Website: apple
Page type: billing-address
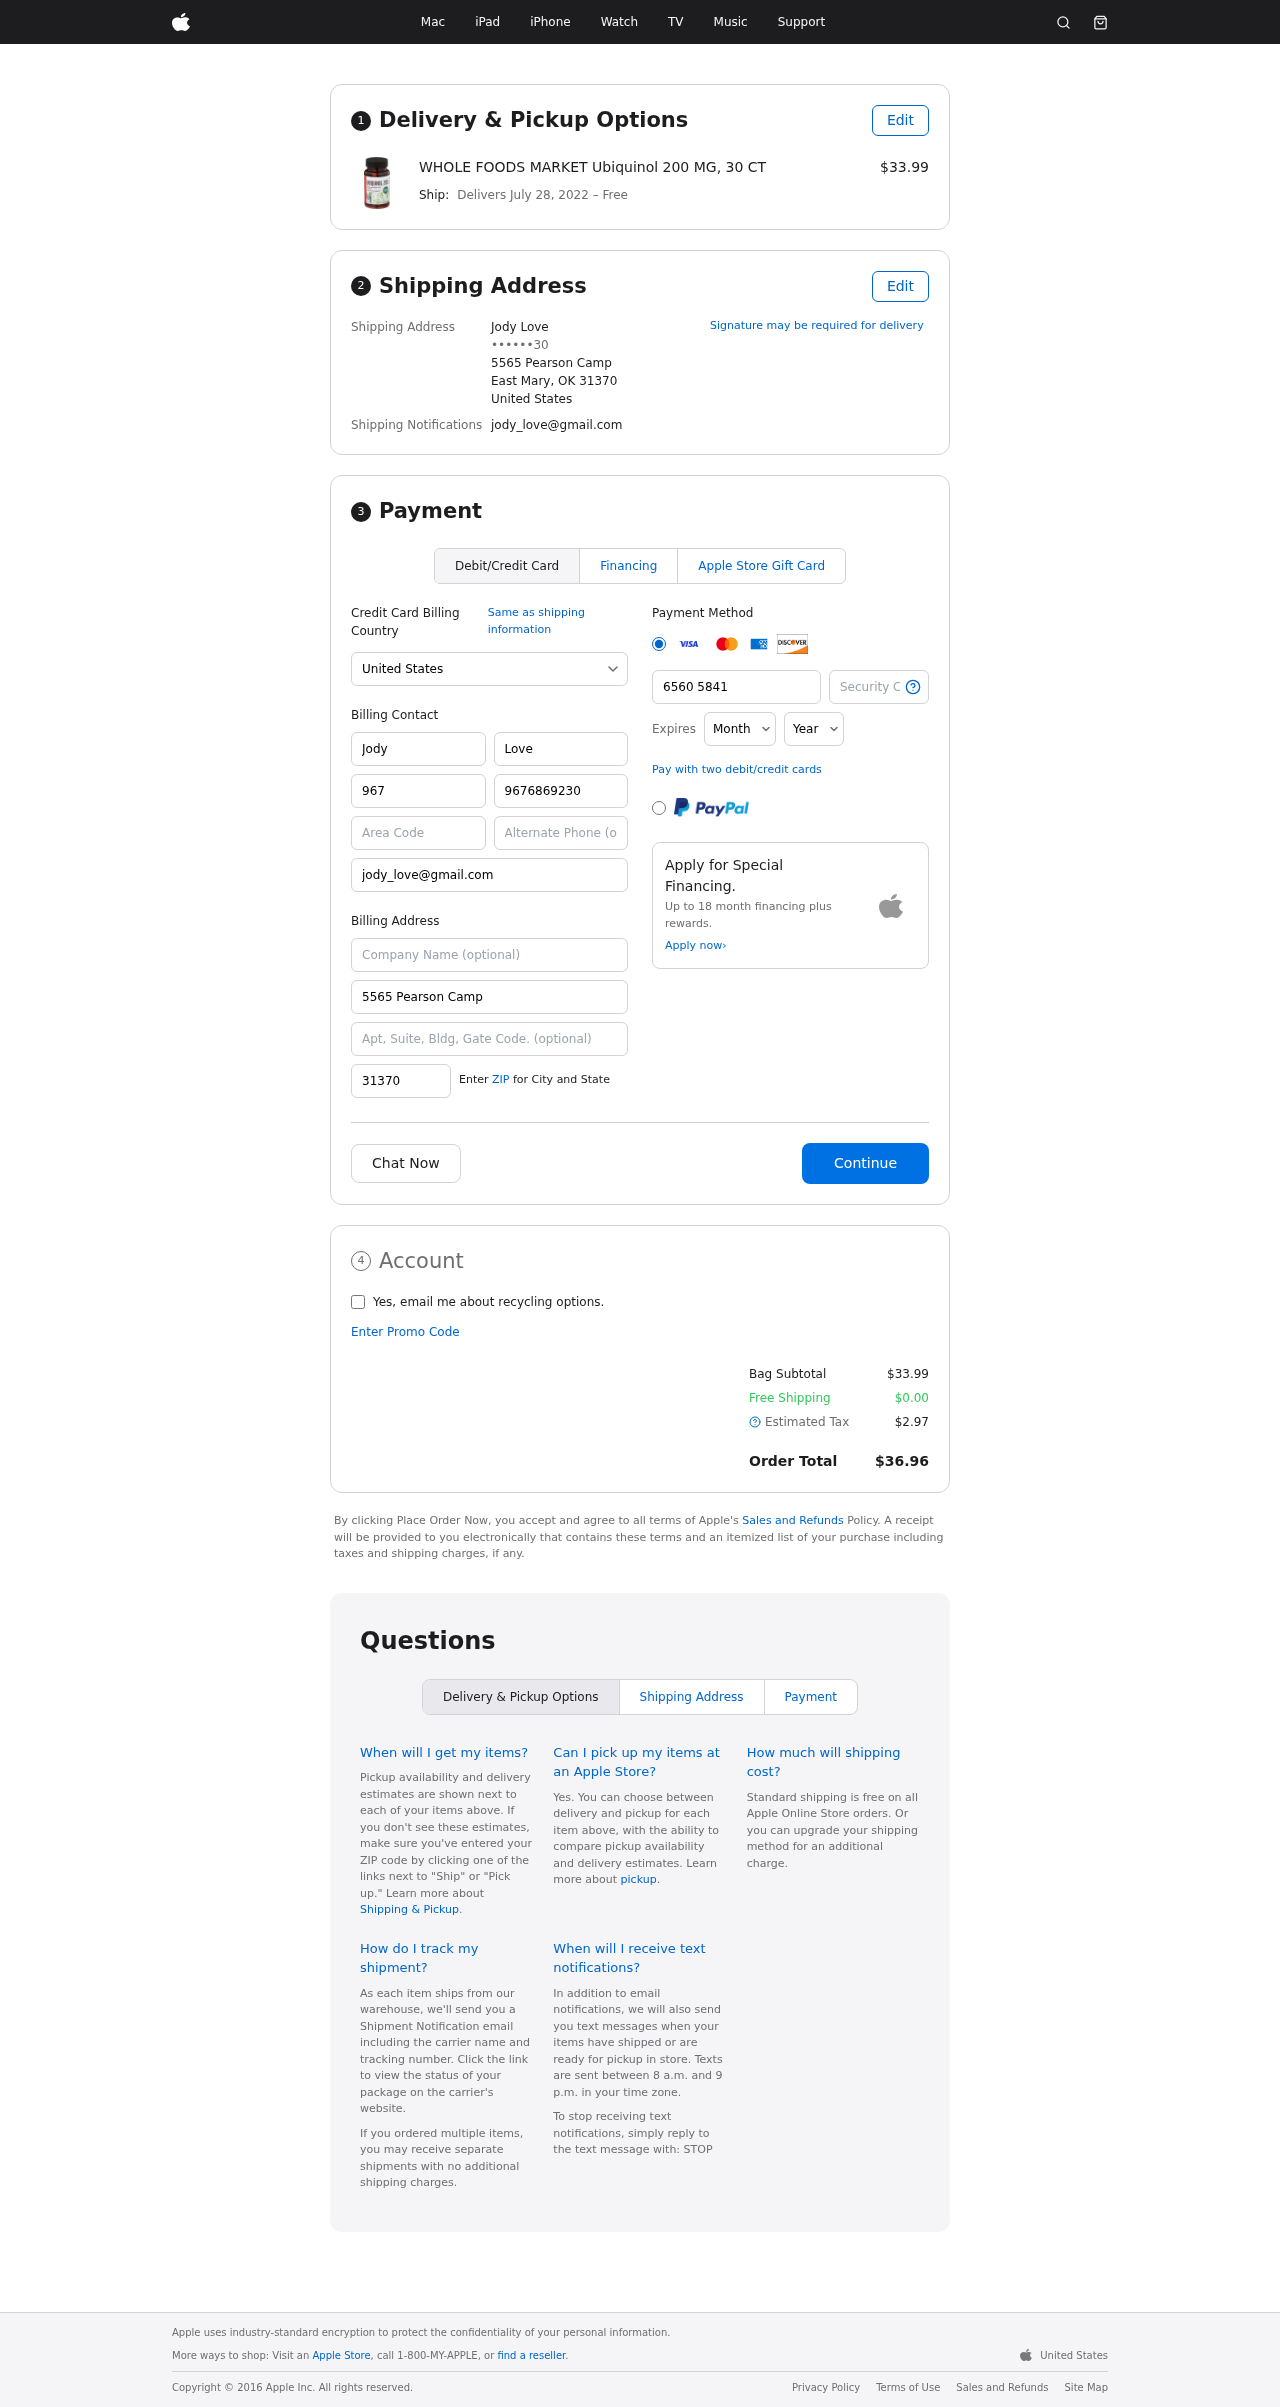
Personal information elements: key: PII_CARD_CVV
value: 782
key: PII_CARD_EXPIRY_MONTH
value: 09
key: PII_CARD_EXPIRY_YEAR
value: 28
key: PII_CARD_NUMBER
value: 6560 5841 9703 1141
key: PII_CITY_STATE_ZIP
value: East Mary, OK 31370
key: PII_COUNTRY
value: United States
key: PII_EMAIL
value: jody_love@gmail.com
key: PII_FULLNAME
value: Jody Love
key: PII_STREET
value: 5565 Pearson Camp
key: PII_PHONE_MASKED
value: ••••••30
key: PII_BILLING_FIRSTNAME
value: Jody
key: PII_BILLING_LASTNAME
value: Love
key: PII_BILLING_PHONE_AREA
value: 967
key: PII_BILLING_PHONE
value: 9676869230
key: PII_BILLING_EMAIL
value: jody_love@gmail.com
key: PII_BILLING_STREET
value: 5565 Pearson Camp
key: PII_BILLING_POSTCODE
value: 31370
Product elements: key: PRODUCT1_NAME
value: WHOLE FOODS MARKET Ubiquinol 200 MG, 30 CT
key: PRODUCT1_PRICE
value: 33.99
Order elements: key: ORDER_DELIVERY_DATE
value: July 28, 2022
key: ORDER_SUBTOTAL
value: $33.99
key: ORDER_SHIPPING_COST
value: $0.00
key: ORDER_TAX
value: $2.97
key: ORDER_TOTAL
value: $36.96